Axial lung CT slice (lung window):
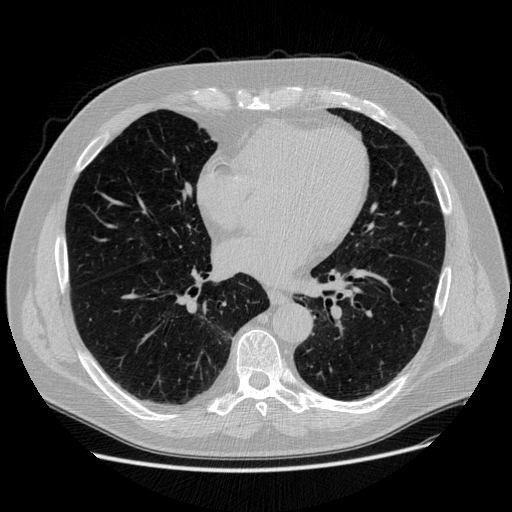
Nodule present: no